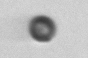
Label: bead